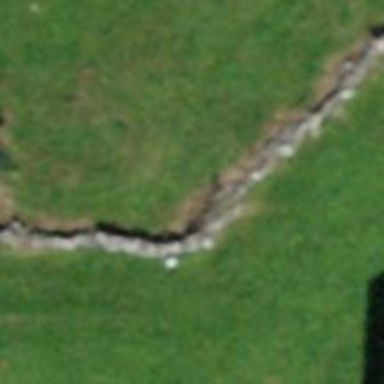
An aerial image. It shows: Dry stone wall barrier.